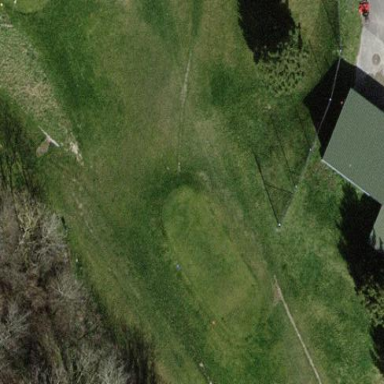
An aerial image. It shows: Golf tee.